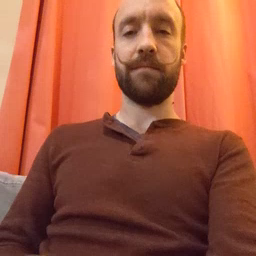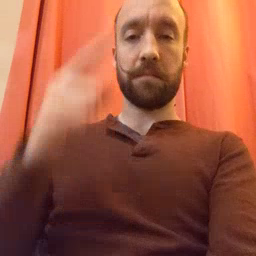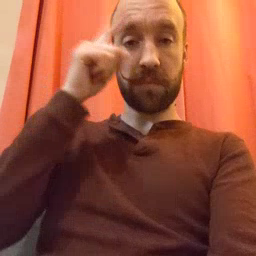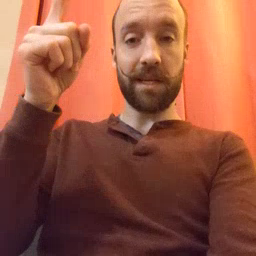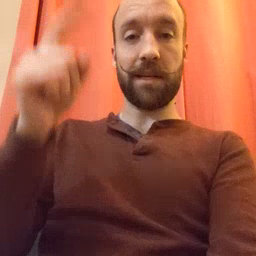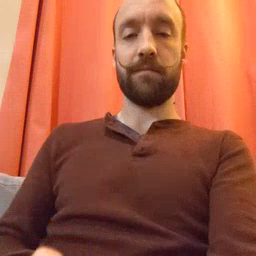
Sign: penny